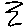
Label: zigzag